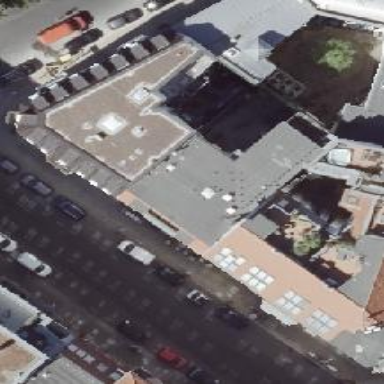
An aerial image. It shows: Café.